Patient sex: M
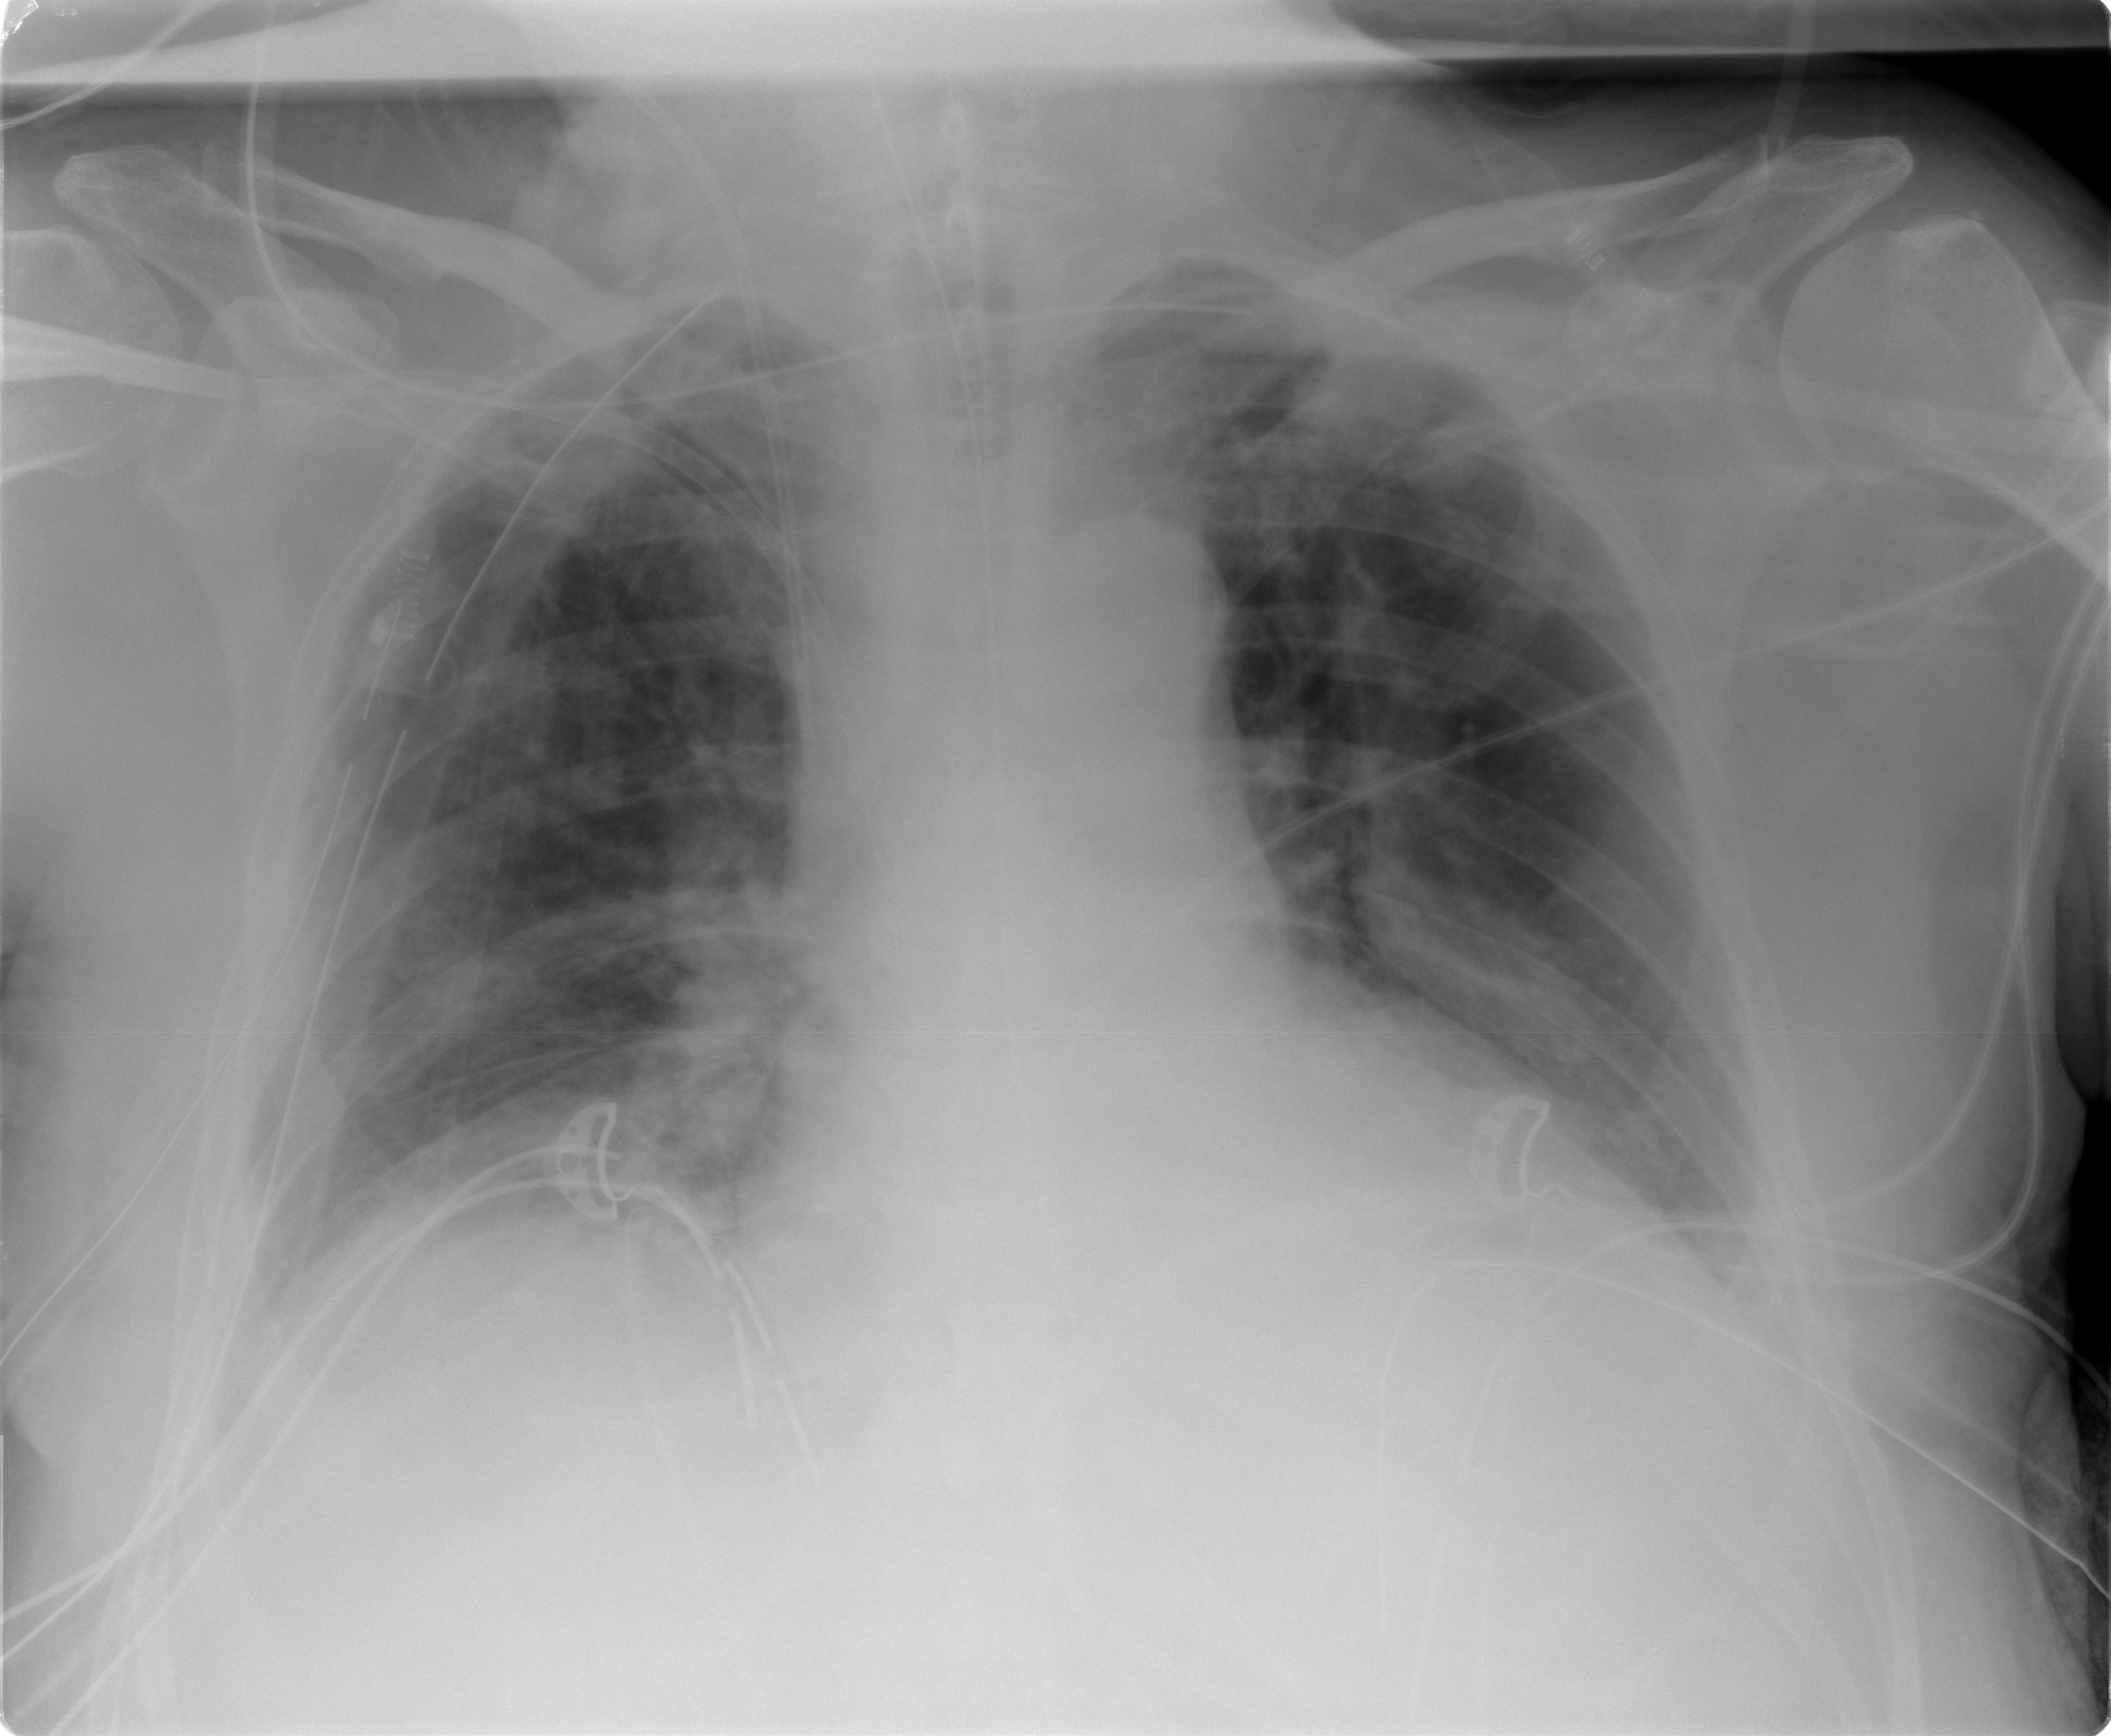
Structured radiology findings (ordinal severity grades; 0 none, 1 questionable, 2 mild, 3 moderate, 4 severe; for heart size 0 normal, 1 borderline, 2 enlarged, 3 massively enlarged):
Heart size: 1
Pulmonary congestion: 2
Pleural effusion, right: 1
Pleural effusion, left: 1
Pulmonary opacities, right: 0
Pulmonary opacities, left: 0
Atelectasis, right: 2
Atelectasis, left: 2